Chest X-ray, PA view. Patient: 63 years old, sex F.
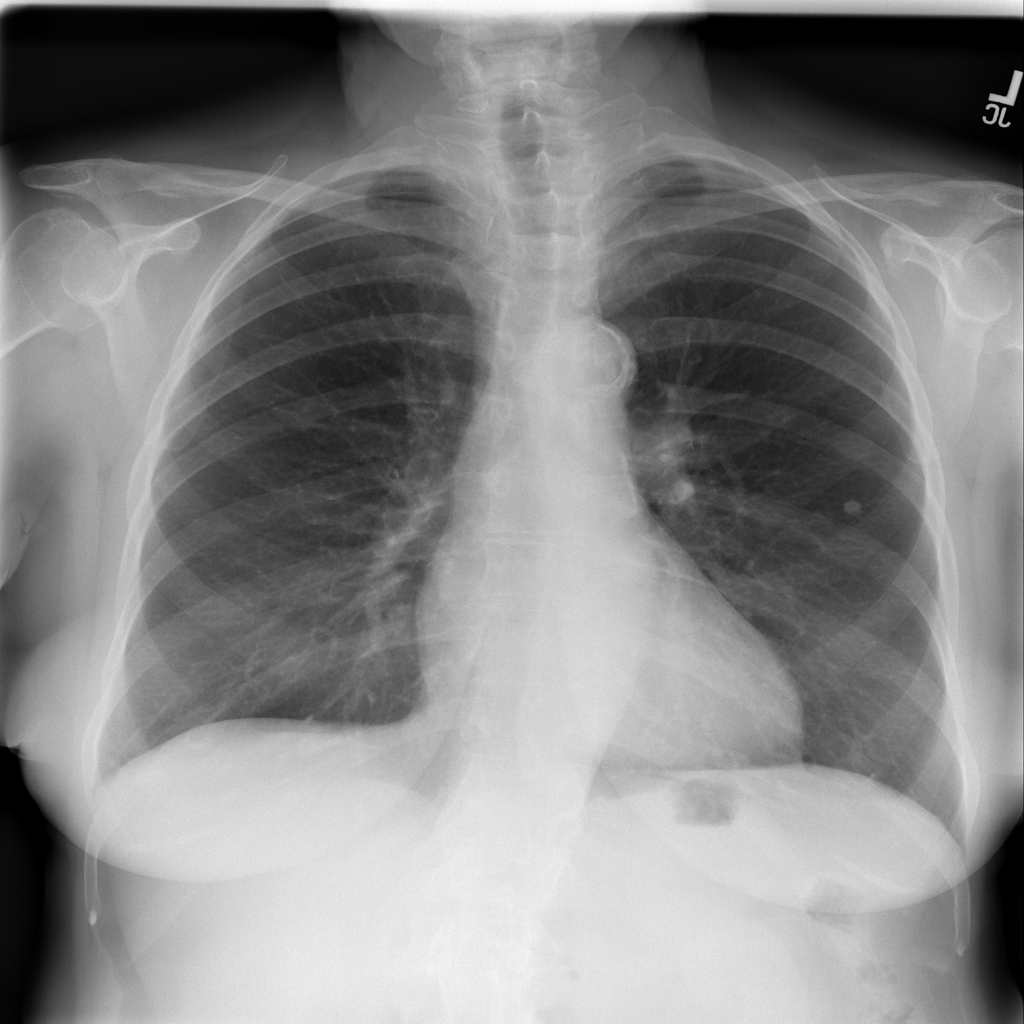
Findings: No Finding